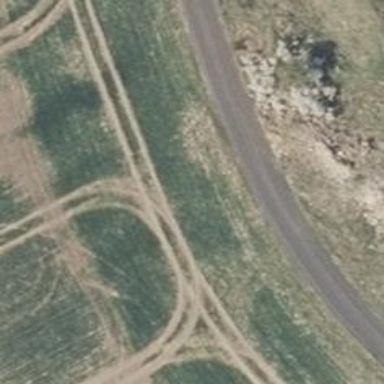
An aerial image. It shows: Track road with grass surface.